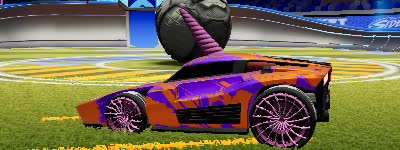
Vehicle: breakout